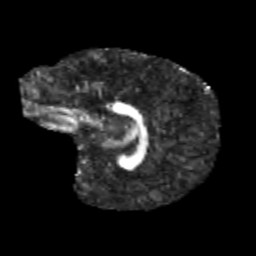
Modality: FA
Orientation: sagittal
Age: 10
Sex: male
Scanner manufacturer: siemens
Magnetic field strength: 3 T
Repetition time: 3.8 s
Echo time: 0.07 s